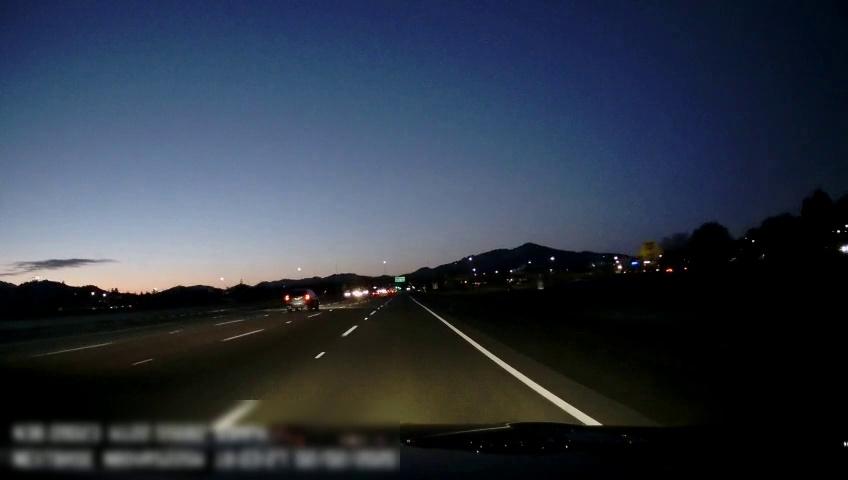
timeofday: Dusk/Dawn/Twilight
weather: Other
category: Drivable Space
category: Vehicles | SUV
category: Lanes | Alternate Lane
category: Lanes | Alternate Lane
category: Lanes | Alternate Lane
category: Lanes | Alternate Lane
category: Lanes | Alternate Lane
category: Traffic | Signs
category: Traffic | Signs